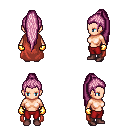
a pixel art fantasy rpg character, female body template, human, light skin, maroon cape, red pants, pink extra-long topknot hairstyle, gold gloves, maroon shoes, four views (front, back, left, right), 2x2 character sprite sheet, small pixel art, hard edges, no anti-aliasing